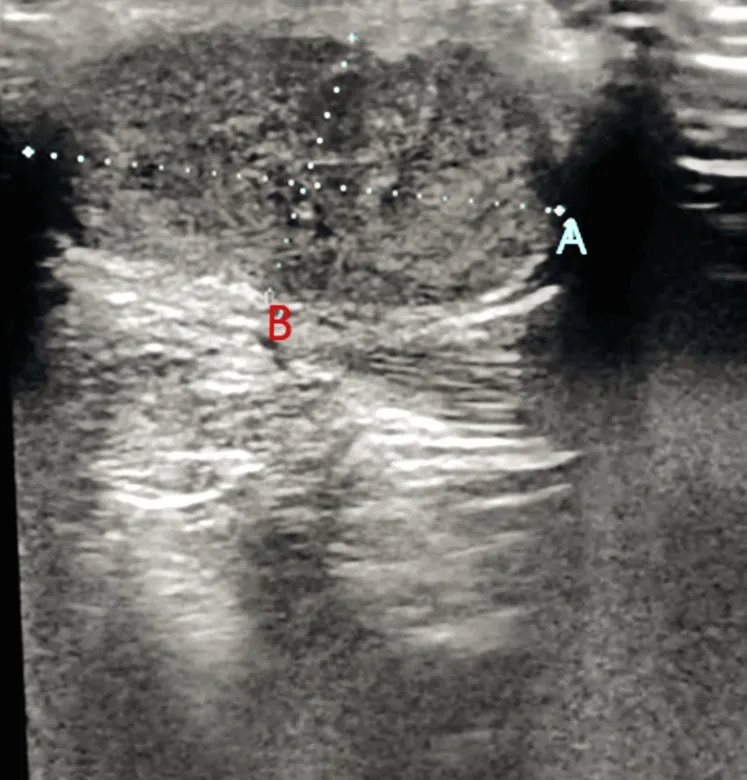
An ultrasound image of the tumor. Panes A and B show the length and width of the lesion, respectively.
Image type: radiology (ultrasound)